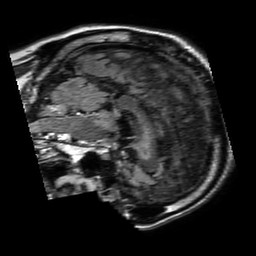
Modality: FLAIR
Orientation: sagittal
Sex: male
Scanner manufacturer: philips
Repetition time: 11 s
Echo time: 0.125 s